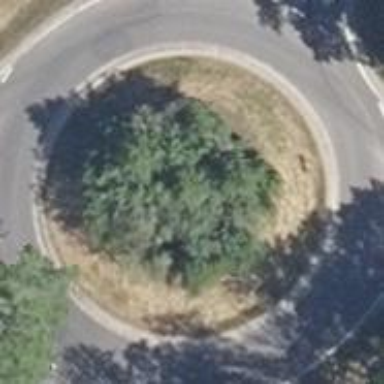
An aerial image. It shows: Secondary road with asphalt surface leading to roundabout.